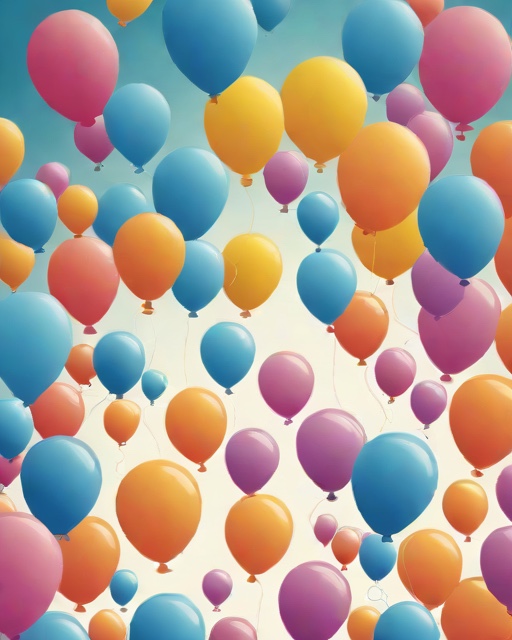
Category: Birthday